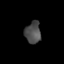
Tissue: skin
Cell type: Fibroblasts
Senescence score: 0.7649
Nuclear area (px): 340
Mean DAPI intensity: 75.744